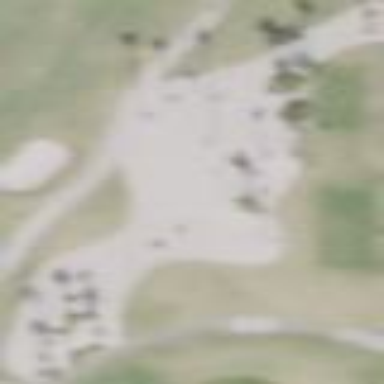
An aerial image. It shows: Golf bunker filled with sandy terrain.